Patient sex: M
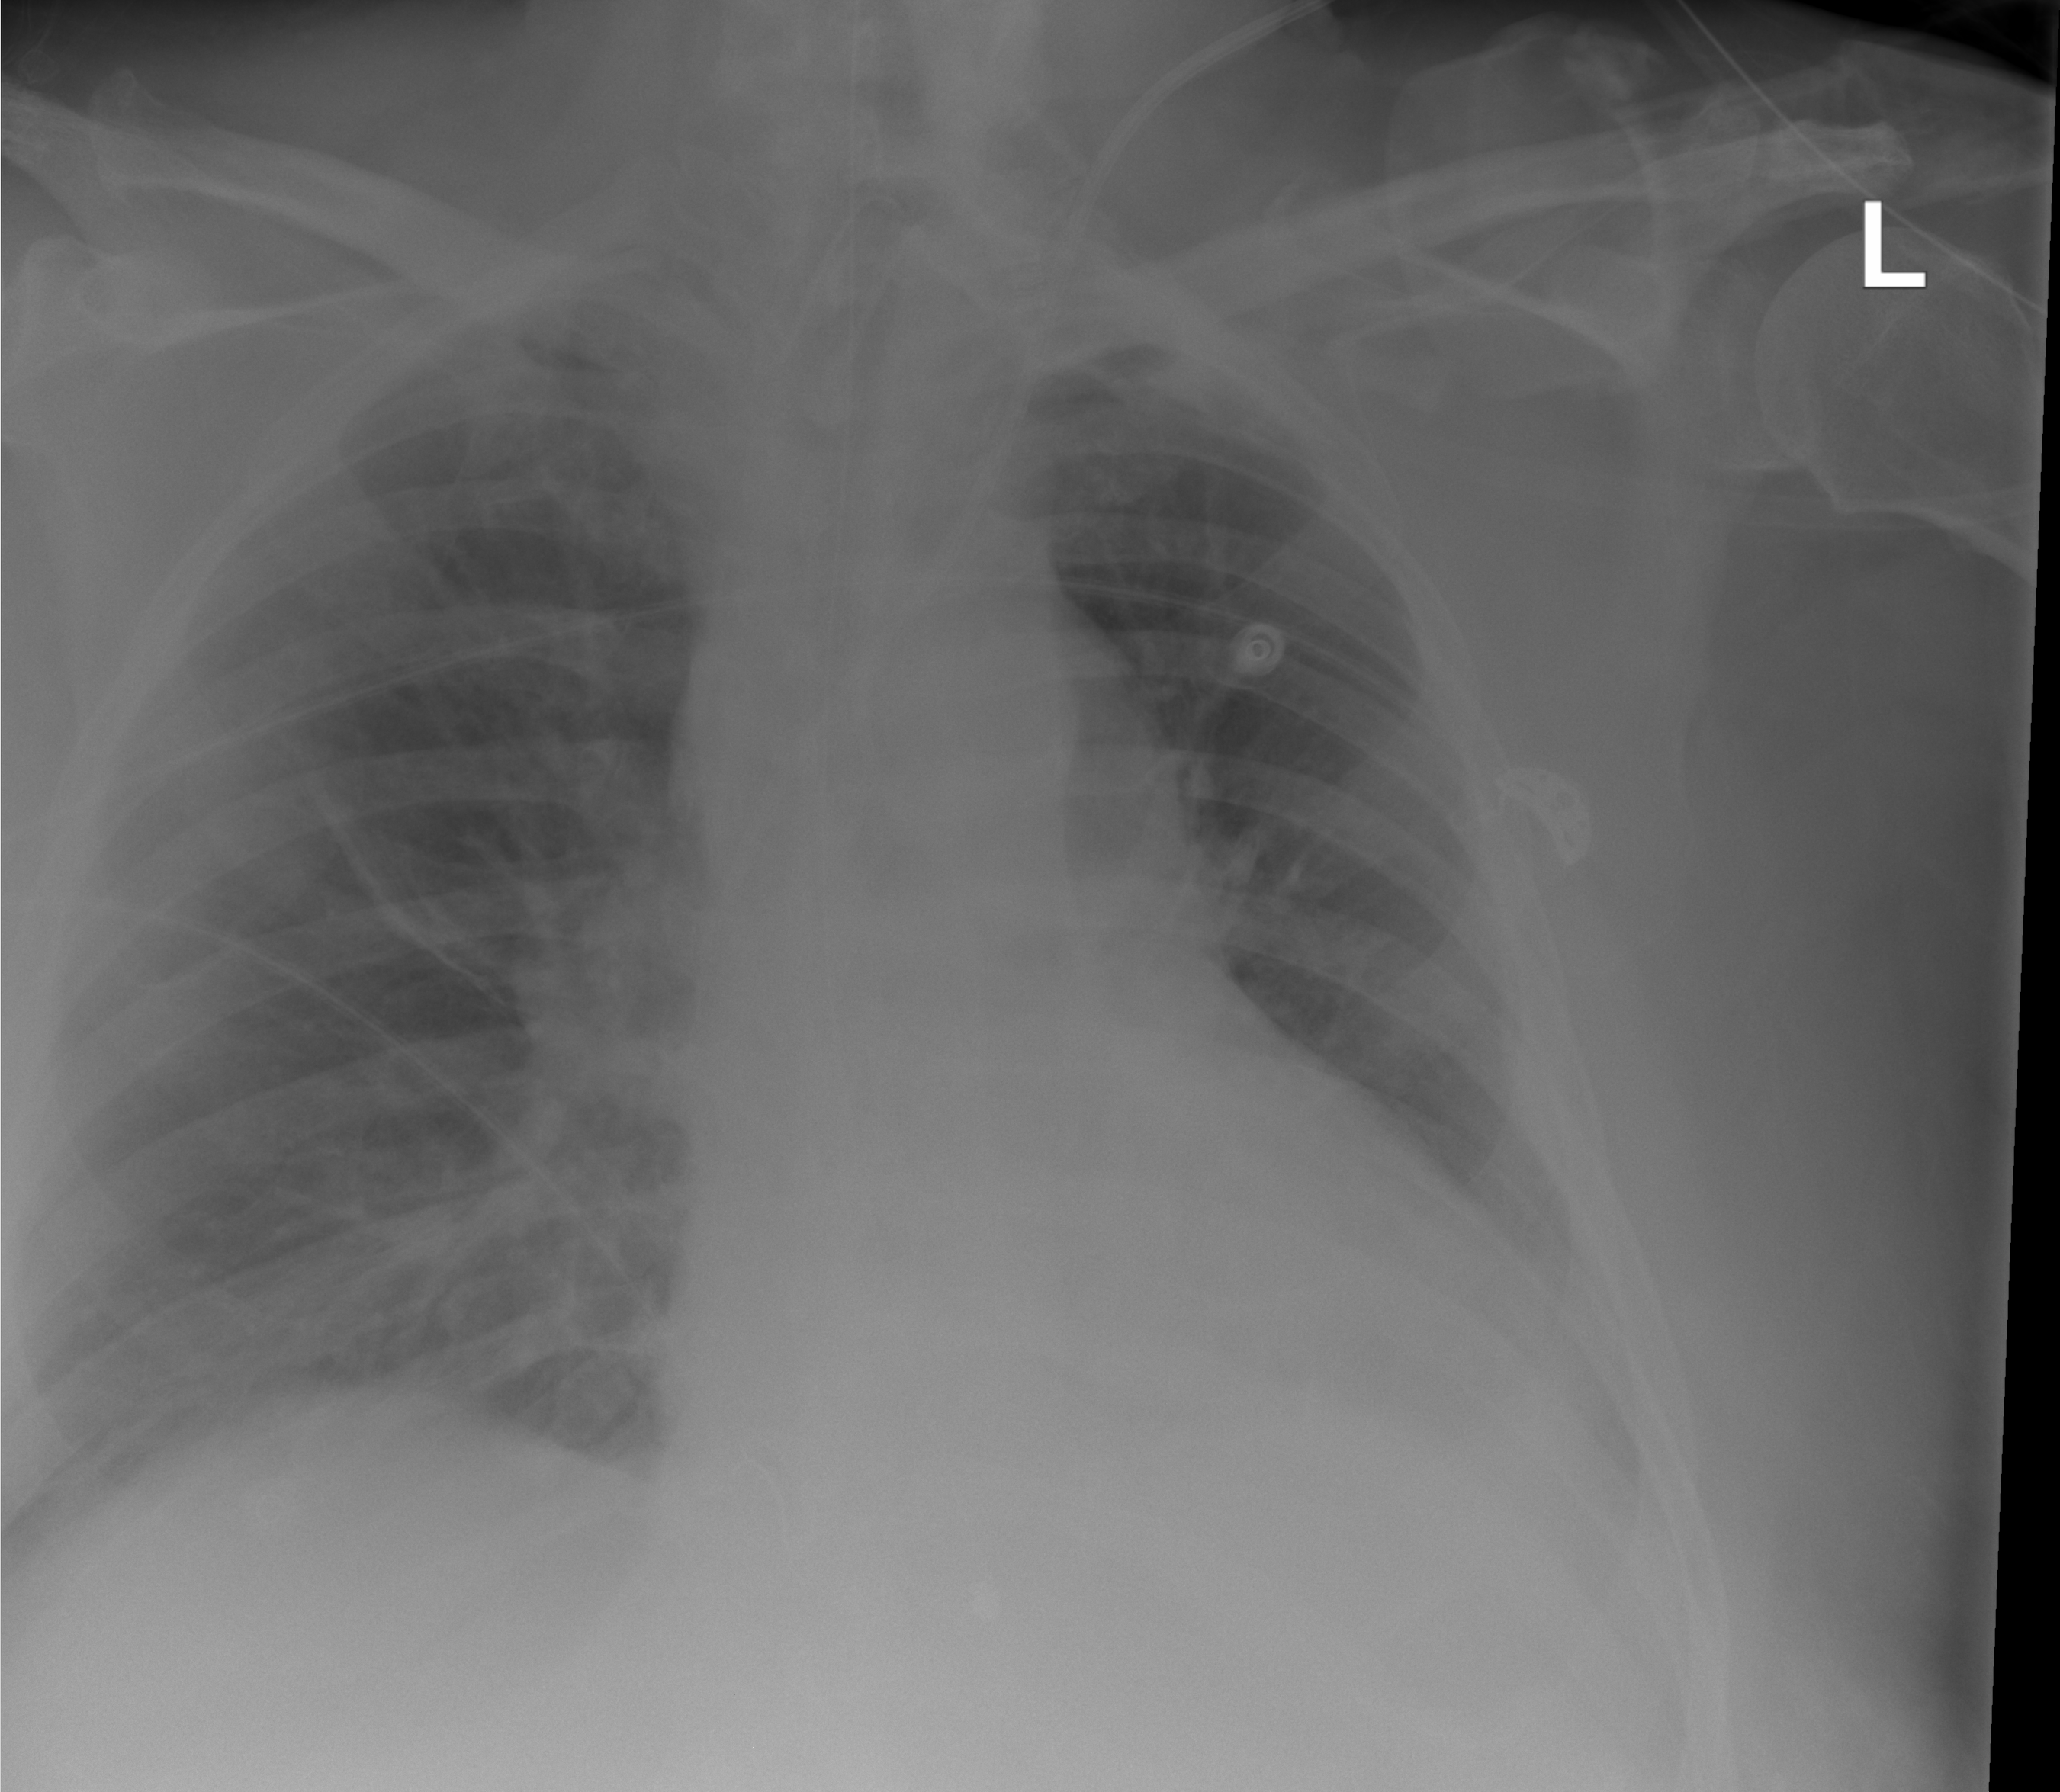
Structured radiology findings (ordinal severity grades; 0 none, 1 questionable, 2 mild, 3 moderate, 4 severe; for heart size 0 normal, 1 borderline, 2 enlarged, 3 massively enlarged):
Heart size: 2
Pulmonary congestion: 0
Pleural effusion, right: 1
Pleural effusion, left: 2
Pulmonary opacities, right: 0
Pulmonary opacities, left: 0
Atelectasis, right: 1
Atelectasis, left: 2